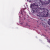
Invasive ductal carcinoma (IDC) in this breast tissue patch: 0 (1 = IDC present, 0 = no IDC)